Question: I need some help. I've got a list of customers and services that they've used, but I need to narrow that list to customers that have used more than one service (excluding those who've only used one service). They have sometimes used the same service more than once, but I need a list of unique services.
The below brings back the main list of customers.
'''
SELECT
DISTINCT M.CustID
,S.ServiceID
,R.ReceivedDate
,S.ServiceRequestID
FROM Customers AS M
LEFT OUTER JOIN CustomerDates AS R ON M.CustID = R.CustID
LEFT OUTER JOIN Service1 AS S ON R.ServiceRequestID = S.ServiceRequestID
WHERE S.CloseDate IS NULL
'''

What I need is a list that excludes the first three lines as they have only used one service, whereas the next seven I need as they've used more than one service.
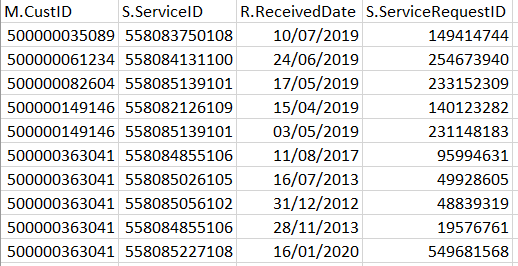
Answer: It is quite likely that you can just use 'NOT EXISTS'. This is likely to do what you want:
'''
SELECT M.CustID, S.ServiceID, R.ReceivedDate, S.ServiceRequestID
FROM Customers M JOIN
CustomerDates R
ON M.CustID = R.CustID JOIN
Service1 S
ON R.ServiceRequestID = S.ServiceRequestID
WHERE S.CloseDate IS NULL AND
EXISTS (SELECT 1
FROM CustomerDates cd2
WHERE cd2.CustId = m.custId AND cd2.ServiceRequestID <> r.ServiceRequestID
);
'''
I'm not 100% sure this is equivalent to your query. The 'SELECT DISTINCT' should not be needed, unless you have duplicates in your tables. Also, you seem to require matches between the tables, so 'LEFT JOIN' is not appropriate. It it is not clear if the 'WHERE' condition is relevant for finding duplicates.